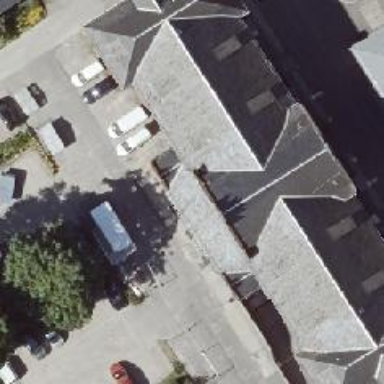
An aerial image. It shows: Building with black slate roof.